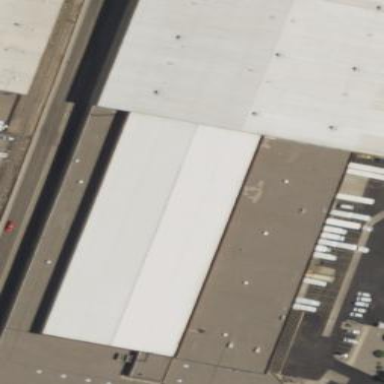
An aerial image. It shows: Warehouse.